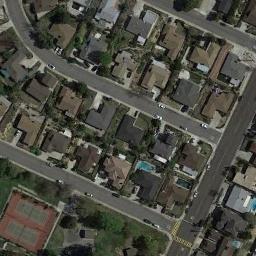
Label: tennis_court